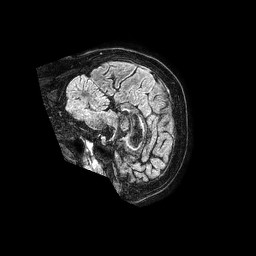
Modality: FLAIR
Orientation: sagittal
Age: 57
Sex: female
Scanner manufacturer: philips
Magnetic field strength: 1.5 T
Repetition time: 4.8 s
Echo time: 0.3 s